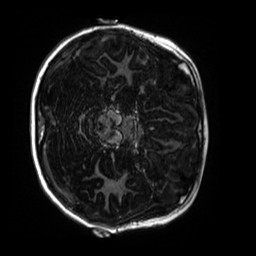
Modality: MP2RAGE
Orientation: axial
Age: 8
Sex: female
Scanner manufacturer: siemens
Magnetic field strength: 3 T
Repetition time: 4 s
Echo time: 0.00303 s